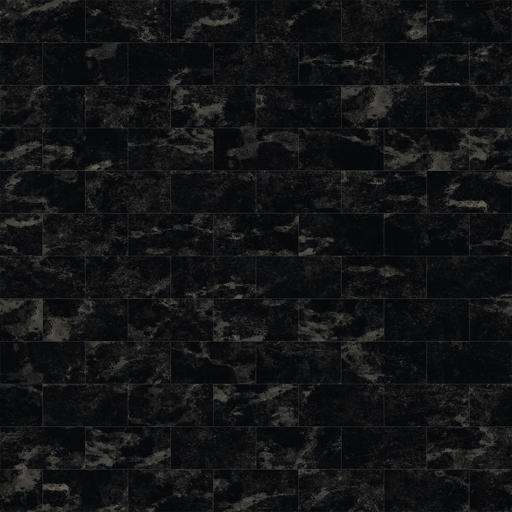
Tags: floor marble stone tiled tiles tiling